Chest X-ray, PA view. Patient: 21 years old, sex M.
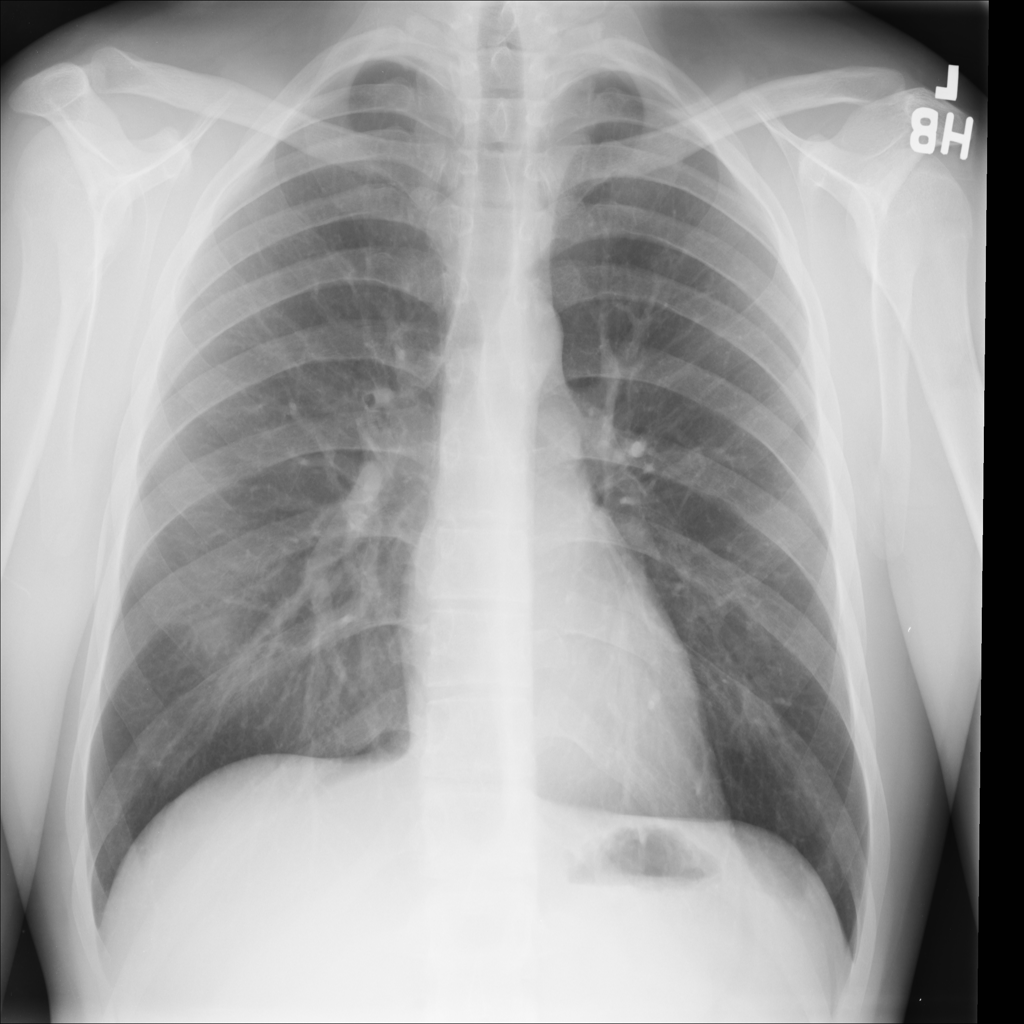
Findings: No Finding